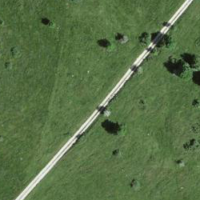
EUNIS habitat code: 52
Species observed at this site:
Anacamptis morio